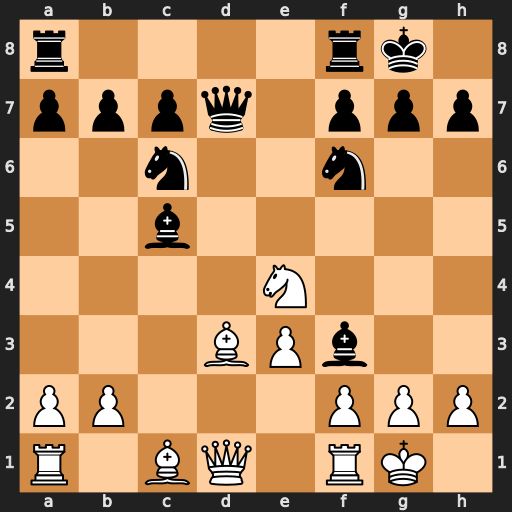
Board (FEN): r4rk1/pppq1ppp/2n2n2/2b5/4N3/3BPb2/PP3PPP/R1BQ1RK1
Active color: w
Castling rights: -
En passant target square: -
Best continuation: Nxf6+ gxf6 Bxh7+ Kxh7 Qxd7